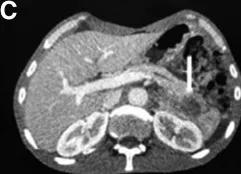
(C) CT scan demonstrates a heterogeneous mass adjacent to the pancreatic tail (arrow).
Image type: radiology (ct)